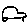
Label: car